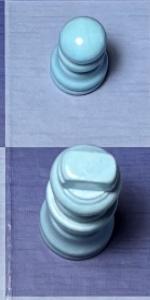
Label: King_White